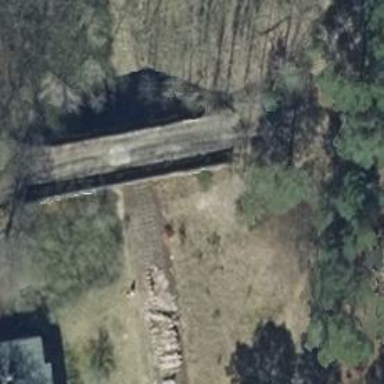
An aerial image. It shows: Abandoned railway.